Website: ulta-beauty
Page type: billing-address
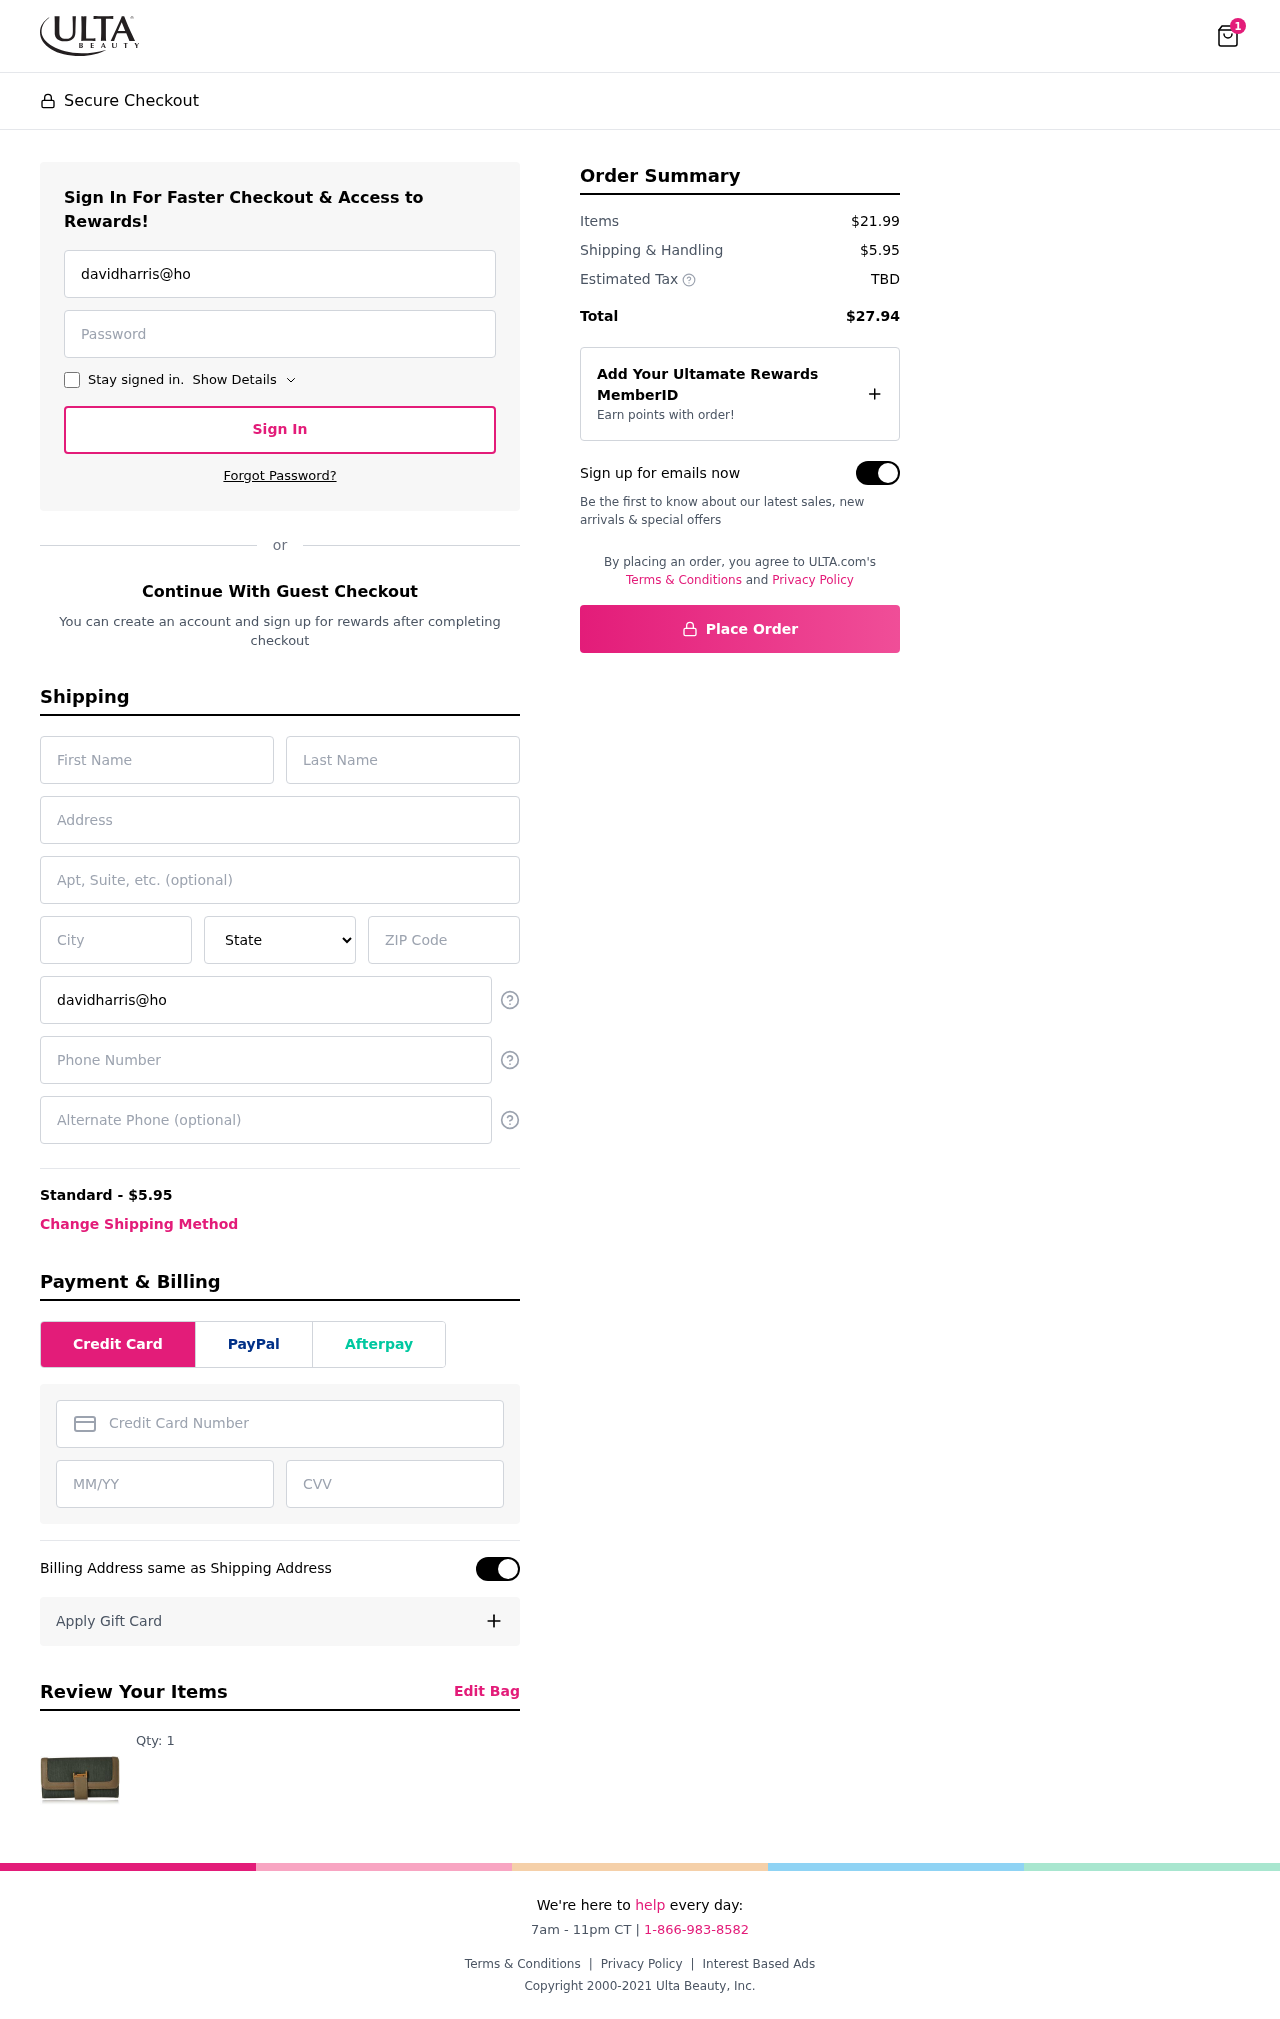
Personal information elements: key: PII_STATE
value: DC
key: PII_EMAIL
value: davidharris@hotmail.com
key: PII_FIRSTNAME
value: David
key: PII_LASTNAME
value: Harris
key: PII_STREET
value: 846 Patterson Green Suite 940
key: PII_STREET2
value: Suite 215
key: PII_CITY
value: Hooperville
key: PII_POSTCODE
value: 06375
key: PII_PHONE
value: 5072593866
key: PII_CARD_NUMBER
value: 4558 5225 5847 0960
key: PII_CARD_EXPIRY
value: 11/29
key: PII_CARD_CVV
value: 107
Product elements: key: PRODUCT1_QUANTITY
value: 1
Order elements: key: ORDER_NUM_ITEMS
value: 1
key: ORDER_SHIPPING_COST
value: $5.95
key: ORDER_SUBTOTAL
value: $21.99
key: ORDER_TOTAL
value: $27.94